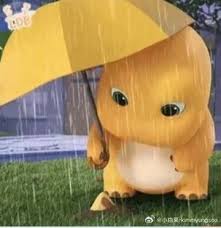
Label: nailong